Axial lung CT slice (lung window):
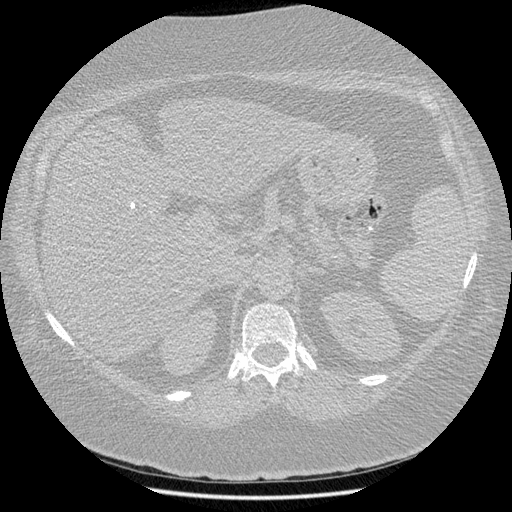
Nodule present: no